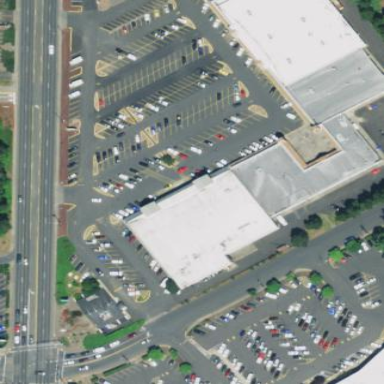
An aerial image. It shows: Retail area.